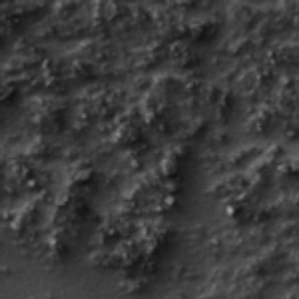
Label: frost